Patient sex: M
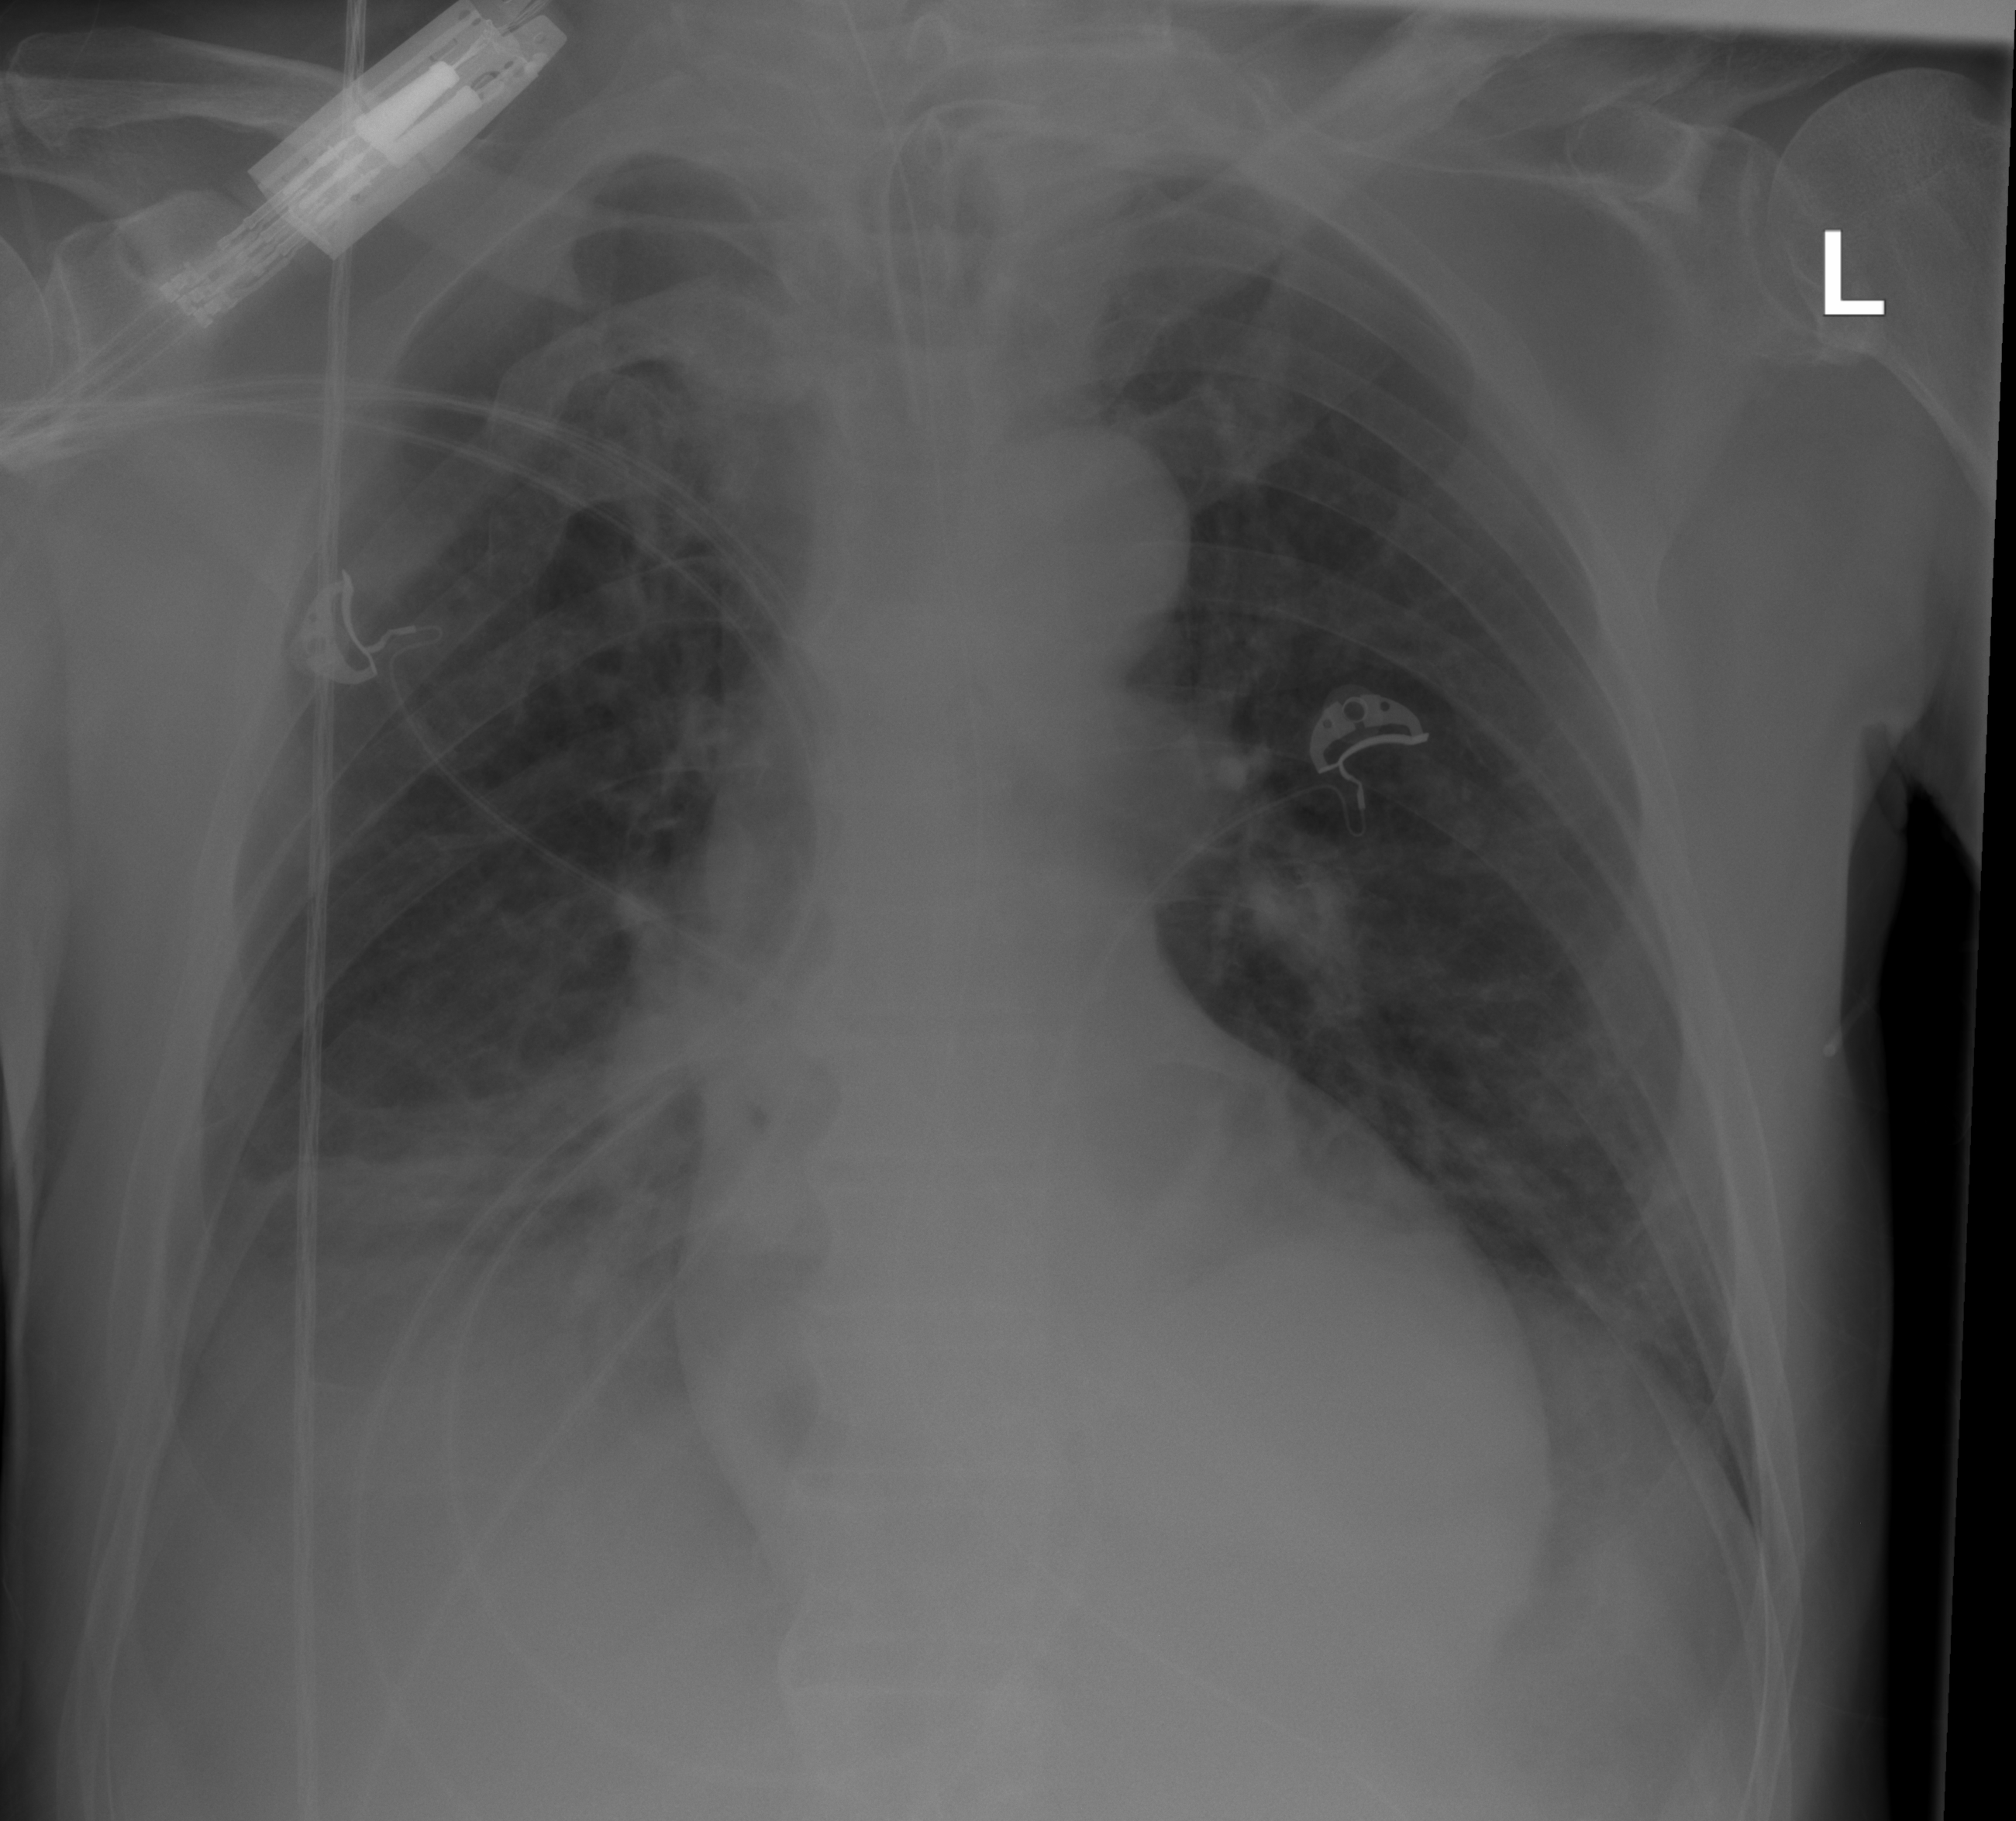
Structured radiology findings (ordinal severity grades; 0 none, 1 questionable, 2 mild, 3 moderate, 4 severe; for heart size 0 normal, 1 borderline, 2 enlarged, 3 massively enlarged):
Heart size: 1
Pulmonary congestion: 0
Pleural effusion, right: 0
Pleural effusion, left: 0
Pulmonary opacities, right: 0
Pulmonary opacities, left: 0
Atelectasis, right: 2
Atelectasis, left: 0